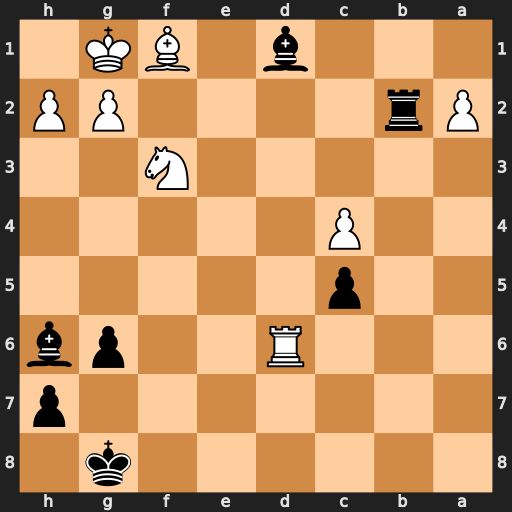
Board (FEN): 6k1/7p/3R2pb/2p5/2P5/5N2/Pr4PP/3b1BK1
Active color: b
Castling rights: -
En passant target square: -
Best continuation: Be3+ Kh1 Rb1